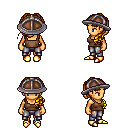
a pixel art fantasy rpg character, female body template, human, tanned skin, brown pirate shirt, metal pants, blonde princess hairstyle, chain helm, gold boots, four views (front, back, left, right), 2x2 character sprite sheet, small pixel art, hard edges, no anti-aliasing